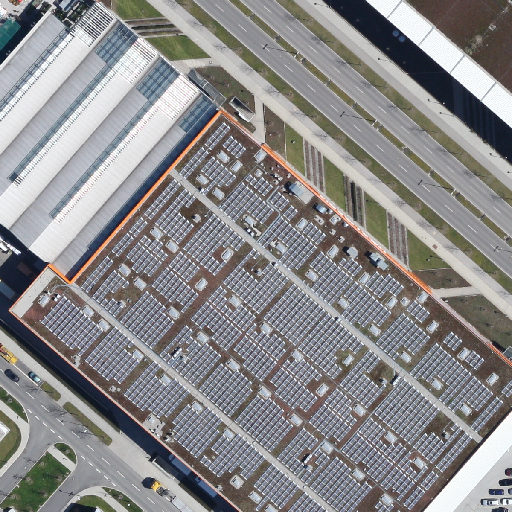
Referring expression: car in the parking area